Interaction volume radius: 5 \u00c5
Interaction volume height: 15 \u00c5
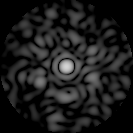
Disorder parameter: 0.8087